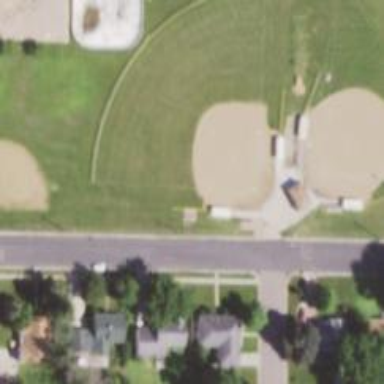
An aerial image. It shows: Softball pitch for leisure land activities.